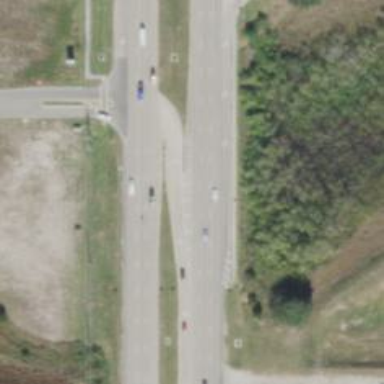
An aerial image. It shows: Trunk link highway.